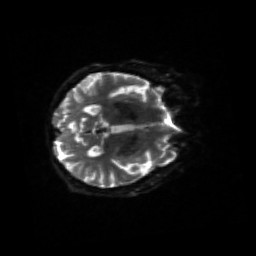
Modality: sbref
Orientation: axial
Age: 68
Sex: male
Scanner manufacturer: siemens
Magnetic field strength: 3 T
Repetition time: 4.71 s
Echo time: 0.0906 s